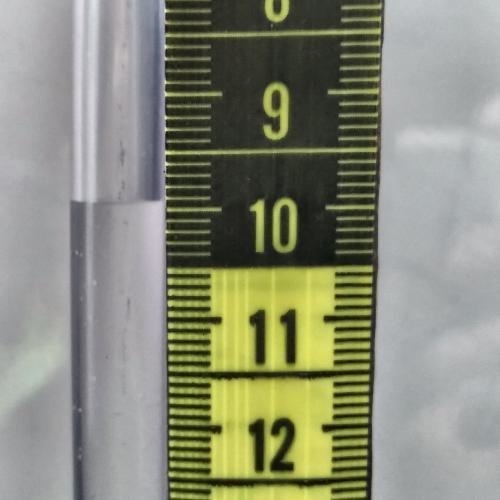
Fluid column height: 9.9 cm